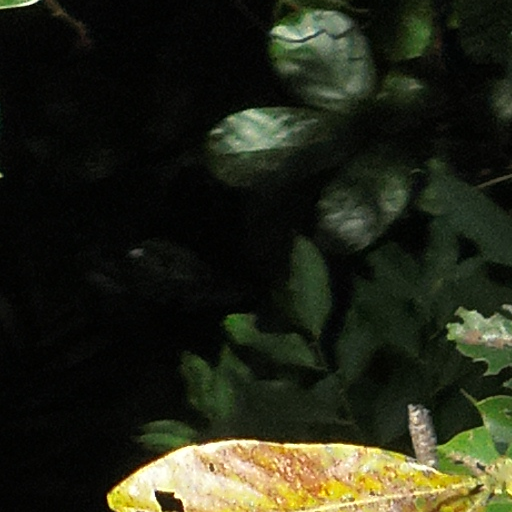
Species: Pseudobombax septenatum
GBIF accepted scientific name: Pseudobombax septenatum
Crown area (m\u00b2): 195.636